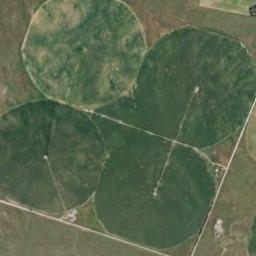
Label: circular_farmland